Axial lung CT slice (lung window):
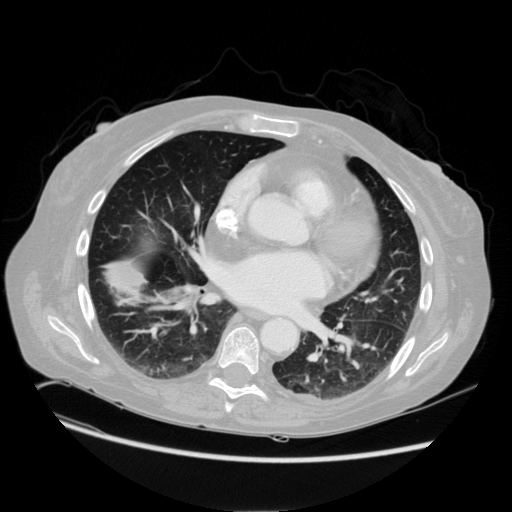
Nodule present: no